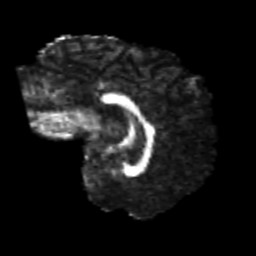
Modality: FA
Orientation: sagittal
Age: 26
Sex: male
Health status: healthy
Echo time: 0.074 s